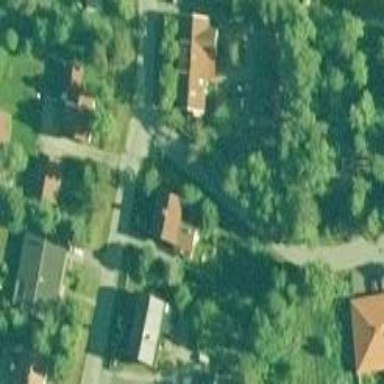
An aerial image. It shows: Kindergarten.